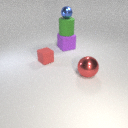
large purple rubber cube below large green rubber cylinder